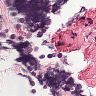
Metastatic tissue present: no